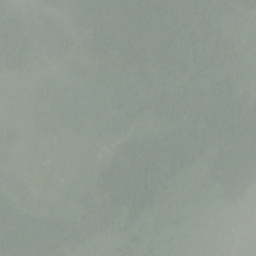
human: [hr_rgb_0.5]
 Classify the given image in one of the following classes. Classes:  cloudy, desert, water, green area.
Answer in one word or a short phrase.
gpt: cloudy